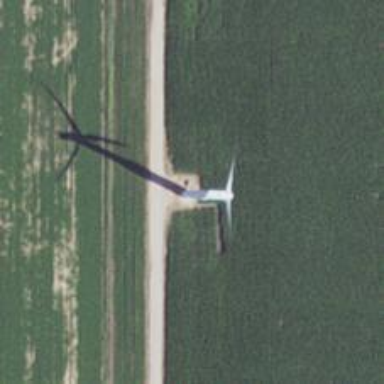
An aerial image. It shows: Wind turbine generating power.